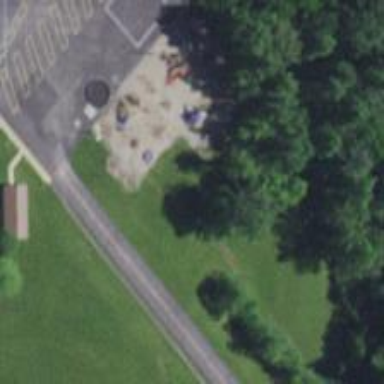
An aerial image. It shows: Playground featuring roundabout.